Question: Ionic displays these broken tiles when loading a map.

I've tried both loading bower and straight from Leaflet but nothing has changed. I'm using a special Leaflet Directive but event with pure leaflet code, I still get these broken tiles.
including the libraries in index.html
'''
<!-- Extra libraries -->
<script src="js/lib/leaflet/leaflet.css"></script>
<script src="js/lib/leaflet/leaflet.js"></script>
<script src="js/lib/leaflet/angular-leaflet-directive.min.js"></script>
'''
map.html
'''
<ion-view view-title="Map">
<ion-content scroll="false">
<leaflet id="map" center="map.center" defaults="map.defaults"></leaflet>
</ion-content>
</ion-view>
'''
controllers.js
'''
var app = angular.module('controllers', ['leaflet-directive']);
app.controller('MapController', function($scope) {
$scope.map = {
defaults: {
tileLayer: 'http://{s}.tile.osm.org/{z}/{x}/{y}.png',
maxZoom: 18,
zoomControlPosition: 'bottomleft'
},
center: {
lat: 51.505,
lng: -0.09,
zoom: 4
}
};
});
'''
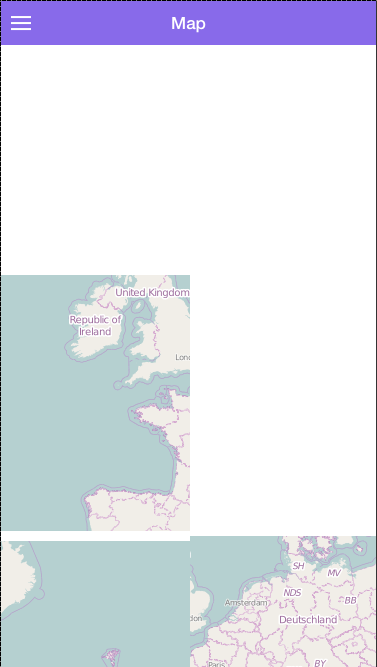
Answer: '''
<!-- Extra libraries -->
<script src="js/lib/leaflet/leaflet.css"></script>
<script src="js/lib/leaflet/leaflet.js"></script>
<script src="js/lib/leaflet/angular-leaflet-directive.min.js"></script>
'''
The first line. The CSS file was accidentally linked as a script instead of a stylesheet. Without leaflet.css, there was a problem drawing the map.
The new code should be:
'''
<!-- Extra libraries -->
<link href="js/lib/leaflet/leaflet.css" rel="stylesheet">
<script src="js/lib/leaflet/leaflet.js"></script>
<script src="js/lib/leaflet/angular-leaflet-directive.min.js"></script>
'''